Question: I am using jQuery UI in order to drag some icons. I succeeded using draggable function.
But now, when I drag the icons with my finger (it's on phone) I wanted to see the icon being dragged so I decided to increase the width (because we have big fingers).
However, when I drag the icon this happens:

Also for information, here is my code for dragging event:
'''
$("#icon").draggable({
helper: 'clone',
start: function(event, ui) {
$(ui.helper).css('width', "150%");
},
stop: function(event, ui) {
$(ui.helper).css('width', "100%");
}
});
'''
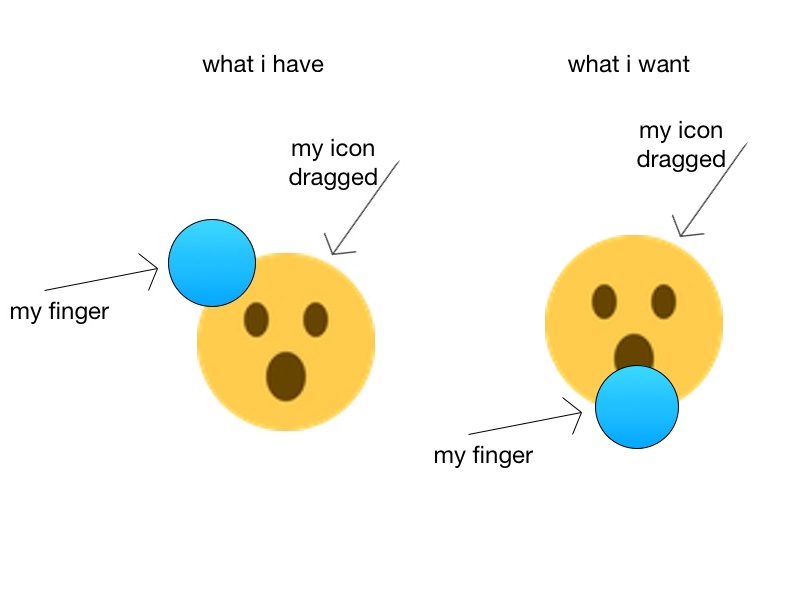
Answer: Draggable has a <URL> option:
> Sets the offset of the dragging helper relative to the mouse cursor. Coordinates can be given as a hash using a combination of one or two keys: '{ top, left, right, bottom }'.
Which you can use like:
'''
$( ".selector" ).draggable({
cursorAt: { left: 5 }
});
'''
jQuery UI doesn't support touch events by default. I believe you're using it with jQuery UI Touch Punch. Hope it works.